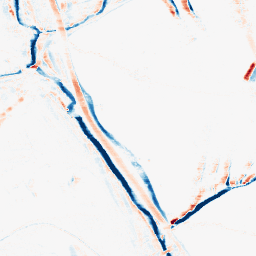
Category: morphological
Decomposition family: morphological_rect
Decomposition parameters: operation: average
width: 10
height: 3
Upsampling method: bspline
Upsampling parameters: scale: 2
Upsampling scale: 2